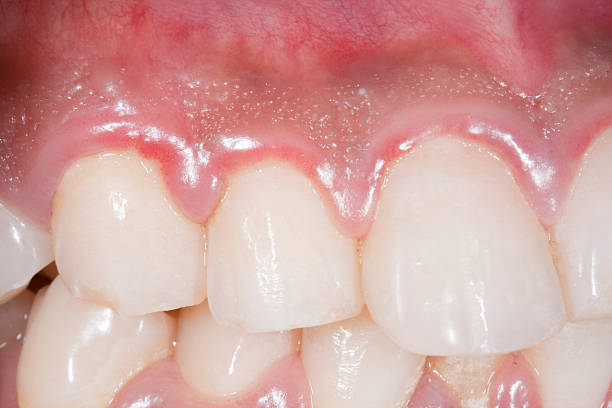
Condition: Gingivitis